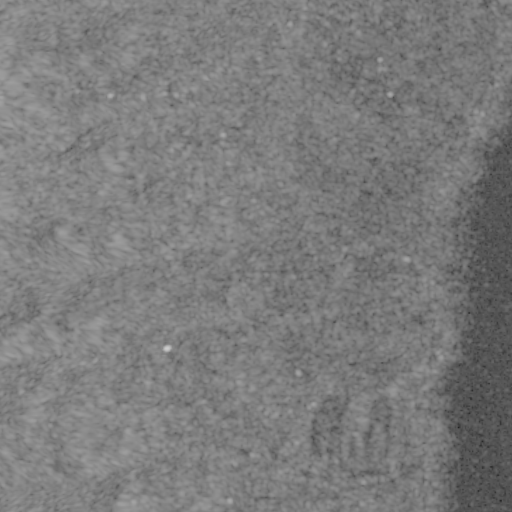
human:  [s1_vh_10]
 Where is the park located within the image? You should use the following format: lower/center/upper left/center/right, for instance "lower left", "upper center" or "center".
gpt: The park is located in the lower right of the image.
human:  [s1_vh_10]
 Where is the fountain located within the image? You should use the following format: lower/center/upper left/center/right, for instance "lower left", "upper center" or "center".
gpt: The fountain is located in the lower right of the image.
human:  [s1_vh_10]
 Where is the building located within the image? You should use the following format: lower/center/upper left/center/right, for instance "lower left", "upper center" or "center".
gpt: The building is located in the lower of the image.
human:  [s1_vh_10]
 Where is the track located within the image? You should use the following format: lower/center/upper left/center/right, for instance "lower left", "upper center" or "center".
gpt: There is no track in the image.

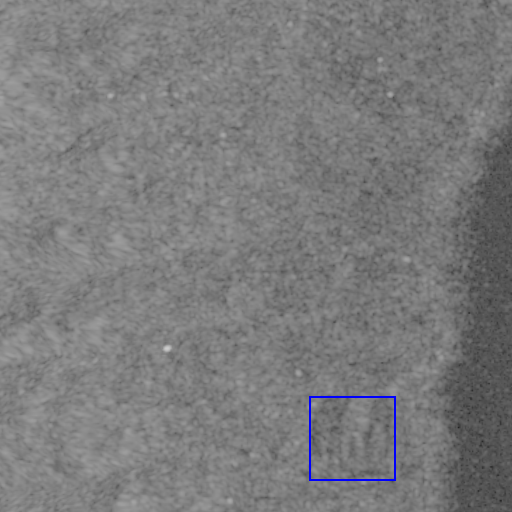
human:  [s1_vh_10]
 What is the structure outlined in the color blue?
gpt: The structure outlined in blue is a park.
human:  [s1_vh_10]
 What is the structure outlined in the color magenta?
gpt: There is no magenta outline.